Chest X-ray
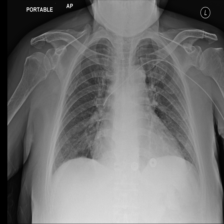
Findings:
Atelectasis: negative
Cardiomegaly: negative
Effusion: negative
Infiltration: negative
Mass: negative
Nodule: negative
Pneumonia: negative
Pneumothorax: negative
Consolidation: negative
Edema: negative
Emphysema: negative
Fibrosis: negative
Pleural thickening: negative
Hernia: negative